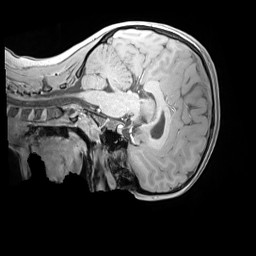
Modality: MP2RAGE
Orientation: sagittal
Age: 10
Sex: male
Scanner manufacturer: siemens
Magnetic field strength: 3 T
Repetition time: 4 s
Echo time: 0.00303 s